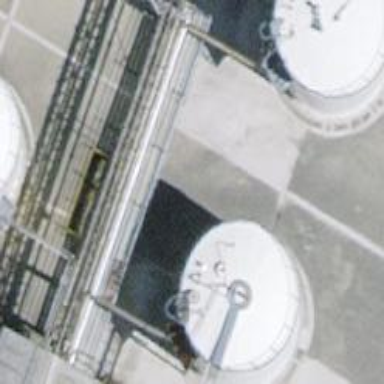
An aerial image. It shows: Industrial building with storage tank.